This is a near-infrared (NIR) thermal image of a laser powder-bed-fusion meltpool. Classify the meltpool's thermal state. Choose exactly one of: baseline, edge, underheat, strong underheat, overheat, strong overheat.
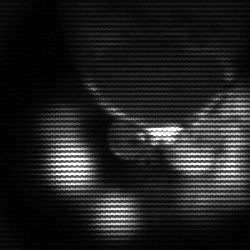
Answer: edge